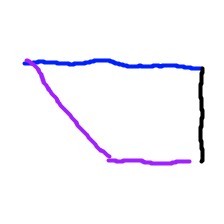
Shape: trapezoid